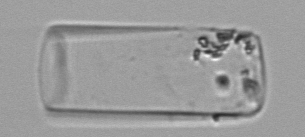
Label: Guinardia_flaccida